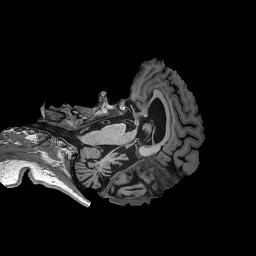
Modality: T1w
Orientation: axial
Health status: healthy